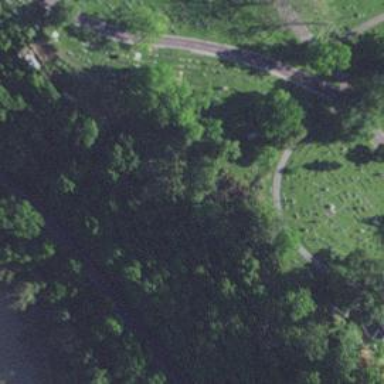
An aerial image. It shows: Memorial site with historic significance.